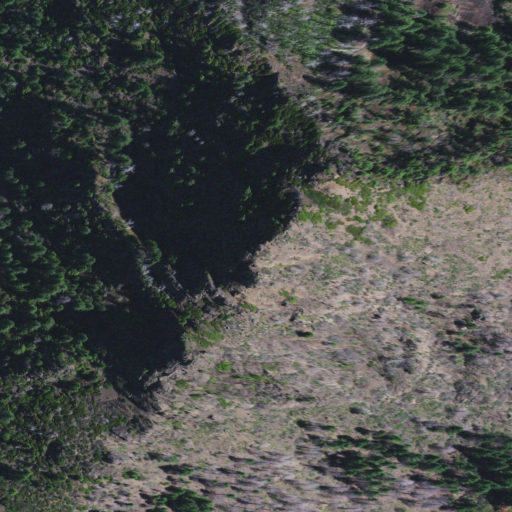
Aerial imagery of mountain in Oregon named Horse Sign Butte containing shrub, evergreen forest, grassland, and mixed forest